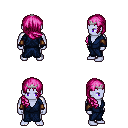
a pixel art fantasy rpg character, male body template, dark elf, purple skin, blue robe, metal pants, pink right-swept hairstyle, silver tiara, cloth bracers, four views (front, back, left, right), 2x2 character sprite sheet, small pixel art, hard edges, no anti-aliasing